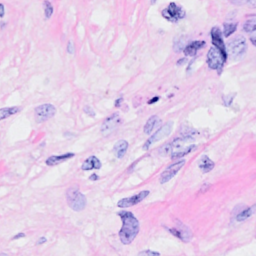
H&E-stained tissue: Breast